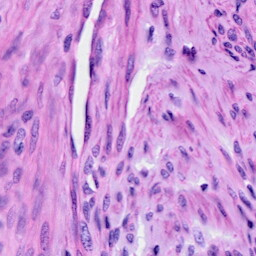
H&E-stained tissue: Cervix